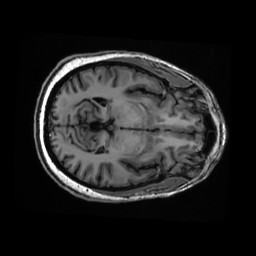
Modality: T1w
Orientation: axial
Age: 53
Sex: male
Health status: healthy
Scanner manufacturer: ge
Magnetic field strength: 3 T
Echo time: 0.0052 s